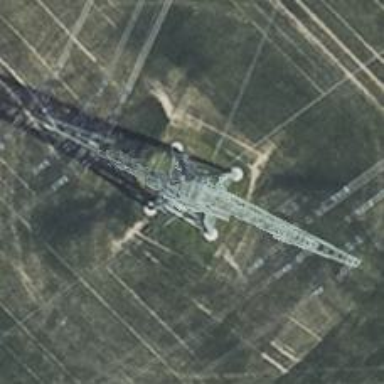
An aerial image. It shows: Lattice structure tower.